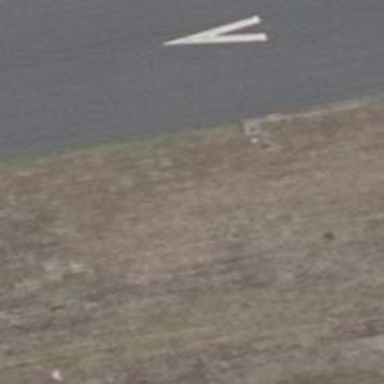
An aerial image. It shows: Aviation light marking the edge of runway.